Question: How do I set cell spacing in a section of 'UICollectionView'? I know there is a property 'minimumInteritemSpacing' I have set it to 5.0 still the spacing is not appearing 5.0. I have implemented the flowout delegate method.
'''
- (CGFloat)collectionView:(UICollectionView *)collectionView layout:(UICollectionViewLayout*)collectionViewLayout minimumInteritemSpacingForSectionAtIndex:(NSInteger)section
{
return 5.0;
}
'''
still I am not getting the desired result. I think its the minimum spacing . Isn't there any way by which I can set the maximum spacing?

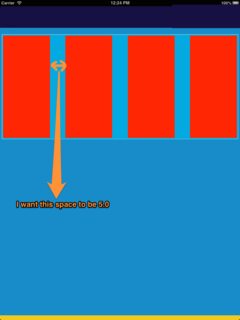
Answer: I know that the topic is old, but in case anyone still needs correct answer here what you need:
1. Override standard flow layout.
2. Add implementation like that: - (NSArray *) layoutAttributesForElementsInRect:(CGRect)rect {
NSArray *answer = [super layoutAttributesForElementsInRect:rect];
for(int i = 1; i < [answer count]; ++i) {
UICollectionViewLayoutAttributes *currentLayoutAttributes = answer[i];
UICollectionViewLayoutAttributes *prevLayoutAttributes = answer[i - 1];
NSInteger maximumSpacing = 4;
NSInteger origin = CGRectGetMaxX(prevLayoutAttributes.frame);
if(origin + maximumSpacing + currentLayoutAttributes.frame.size.width < self.collectionViewContentSize.width) {
CGRect frame = currentLayoutAttributes.frame;
frame.origin.x = origin + maximumSpacing;
currentLayoutAttributes.frame = frame;
}
}
return answer;
}
where maximumSpacing could be set to any value you prefer. This trick guarantees that the space between cells would be EXACTLY equal to maximumSpacing!!